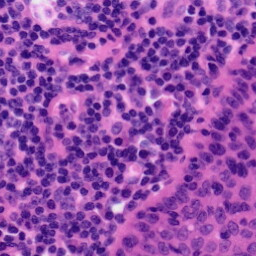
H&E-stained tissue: Tonsil